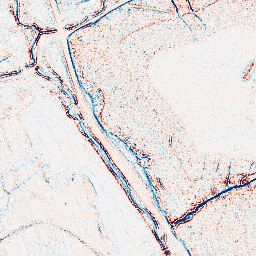
Category: edge_preserving
Decomposition family: anisotropic_diffusion
Decomposition parameters: iterations: 5
kappa: 10
gamma: 0.05
Upsampling method: cubic_mitchell
Upsampling parameters: scale: 2
Upsampling scale: 2